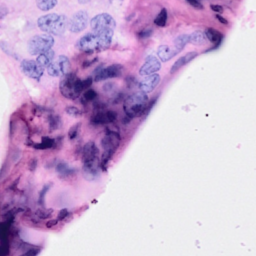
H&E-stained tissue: Breast